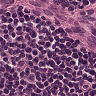
Metastatic tissue present: no